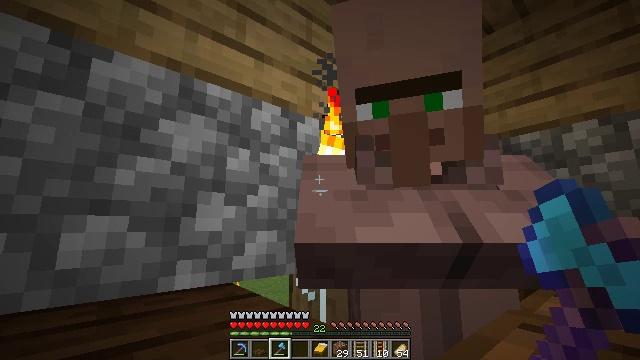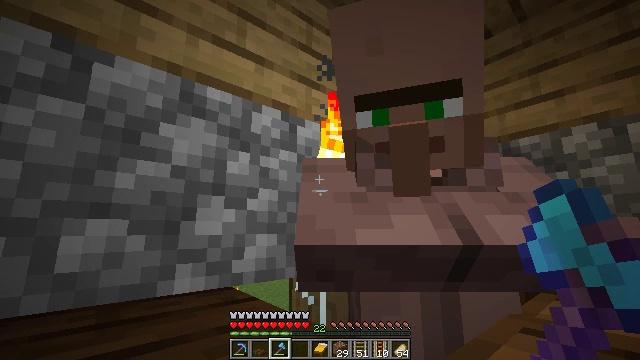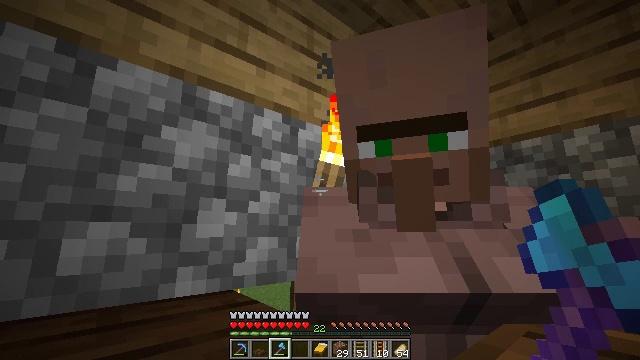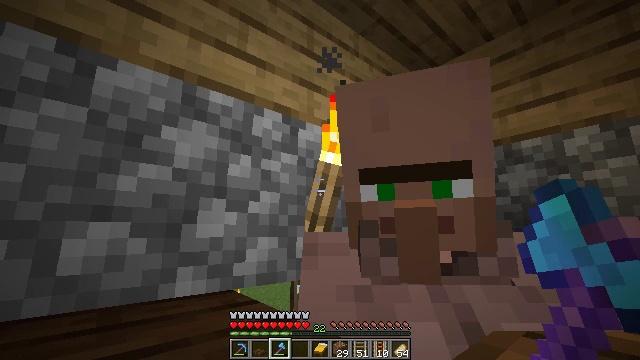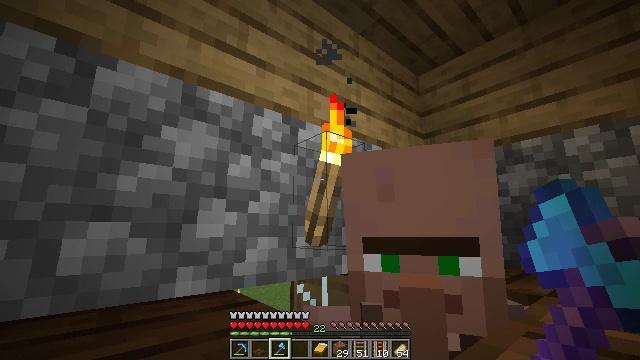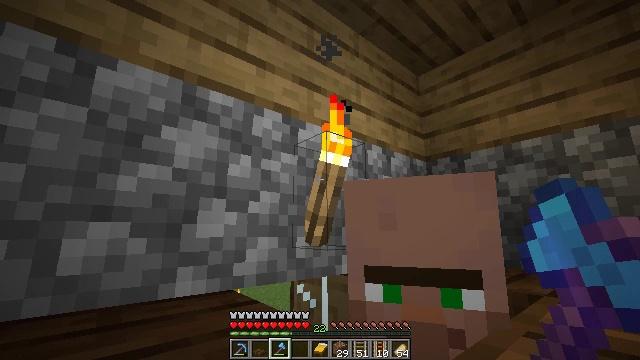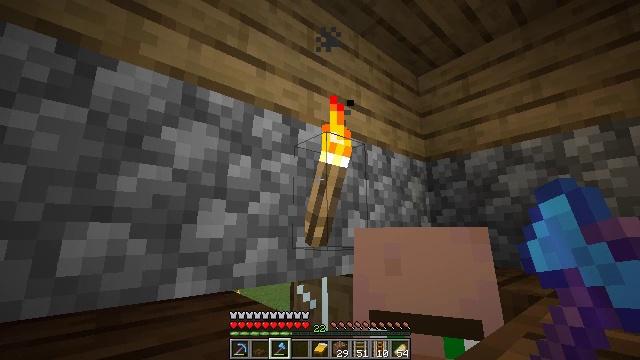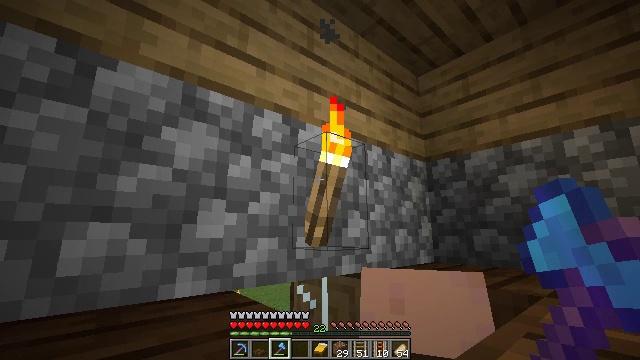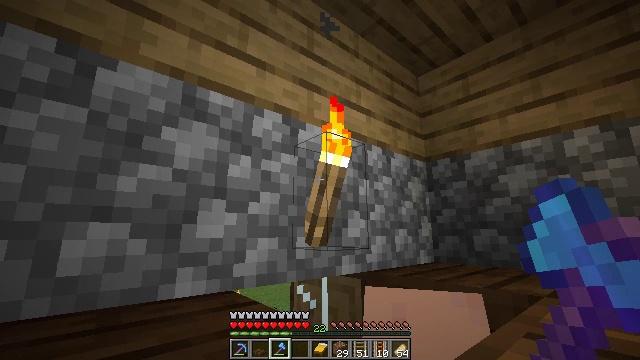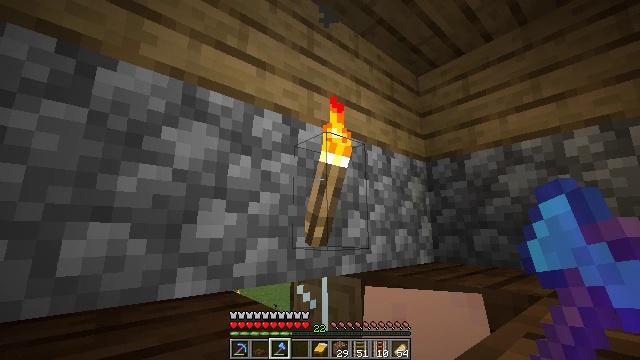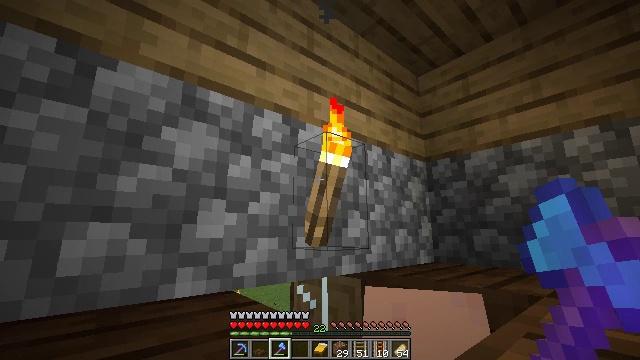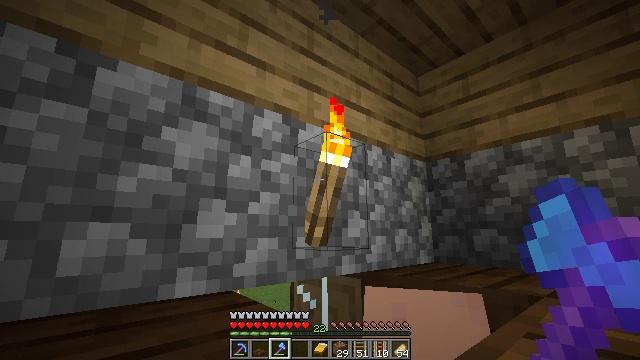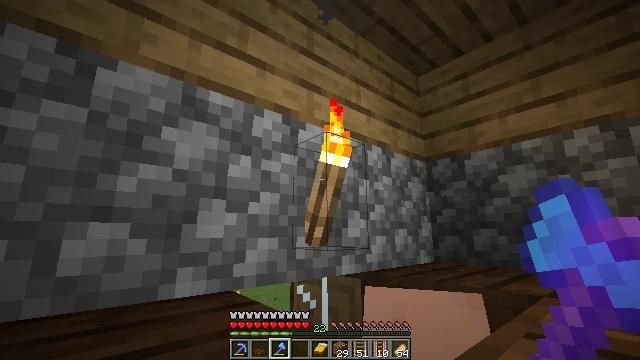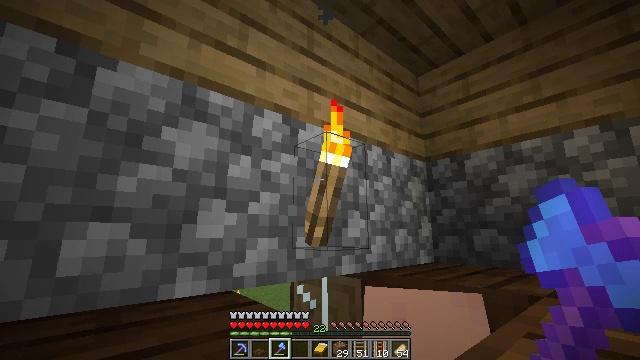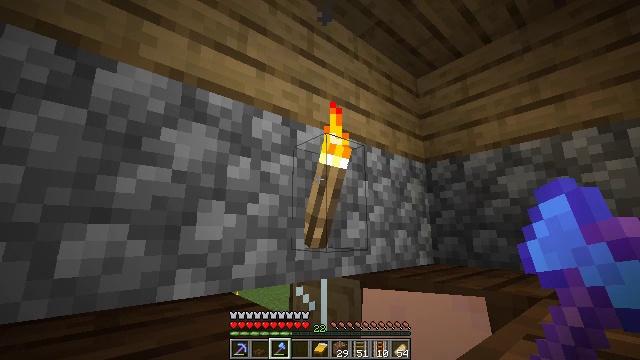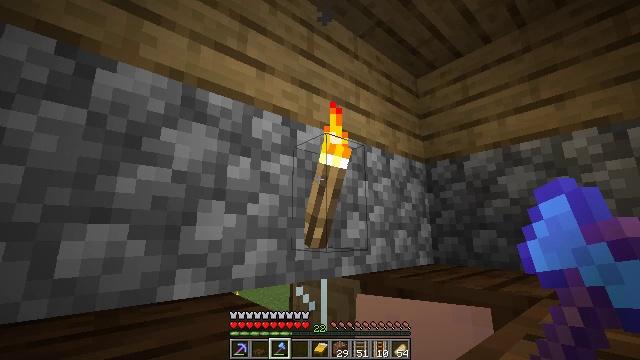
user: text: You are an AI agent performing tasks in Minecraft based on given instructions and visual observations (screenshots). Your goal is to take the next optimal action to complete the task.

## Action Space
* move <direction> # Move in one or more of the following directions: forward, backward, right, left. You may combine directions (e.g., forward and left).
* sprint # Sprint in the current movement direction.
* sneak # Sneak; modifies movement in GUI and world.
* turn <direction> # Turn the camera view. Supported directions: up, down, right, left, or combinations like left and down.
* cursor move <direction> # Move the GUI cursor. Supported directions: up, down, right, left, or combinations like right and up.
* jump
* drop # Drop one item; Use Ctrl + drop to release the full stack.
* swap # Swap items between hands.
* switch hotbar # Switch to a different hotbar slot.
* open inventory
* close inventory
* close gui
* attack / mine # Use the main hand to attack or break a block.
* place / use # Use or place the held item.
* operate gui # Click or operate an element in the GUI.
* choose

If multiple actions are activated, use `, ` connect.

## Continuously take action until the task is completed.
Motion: motion action
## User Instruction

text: Destroy the wall torch to gather it.
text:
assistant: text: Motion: sneak
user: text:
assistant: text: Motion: sneak
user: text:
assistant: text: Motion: sneak
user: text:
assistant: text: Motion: sneak
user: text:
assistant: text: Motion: sneak
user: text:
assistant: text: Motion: sneak
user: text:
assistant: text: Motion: sneak
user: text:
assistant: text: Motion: sneak
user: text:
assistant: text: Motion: sneak
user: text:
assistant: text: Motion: sneak
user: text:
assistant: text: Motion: sneak
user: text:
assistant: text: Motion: sneak
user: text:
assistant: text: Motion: sneak
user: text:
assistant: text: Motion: sneak
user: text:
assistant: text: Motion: sneak
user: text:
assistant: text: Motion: sneak
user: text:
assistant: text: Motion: sneak
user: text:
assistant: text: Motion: sneak
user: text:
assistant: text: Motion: sneak
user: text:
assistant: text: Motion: sneak
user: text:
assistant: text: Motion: sneak
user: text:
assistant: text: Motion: sneak
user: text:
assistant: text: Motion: sneak
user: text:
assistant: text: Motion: sneak
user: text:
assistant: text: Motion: sneak
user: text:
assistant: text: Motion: sneak
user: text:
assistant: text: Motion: sneak
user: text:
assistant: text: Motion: sneak
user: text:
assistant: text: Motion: sneak, attack / mine
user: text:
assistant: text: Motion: sneak, attack / mine